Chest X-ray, PA view. Patient: 53 years old, sex F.
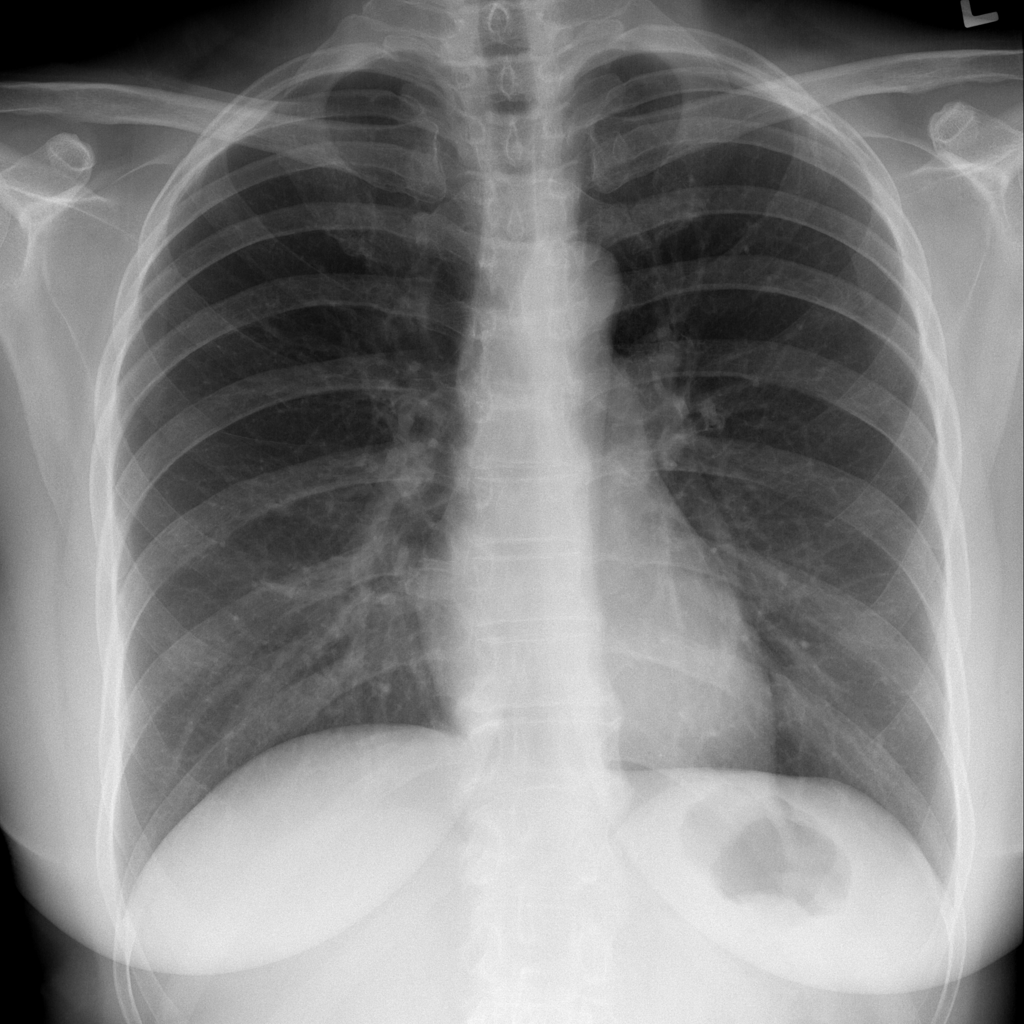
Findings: Infiltration